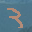
Label: 3